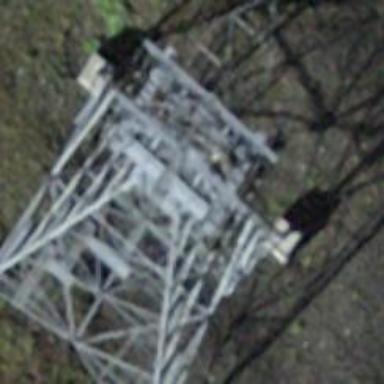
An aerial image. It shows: Pylon used for aerialway.